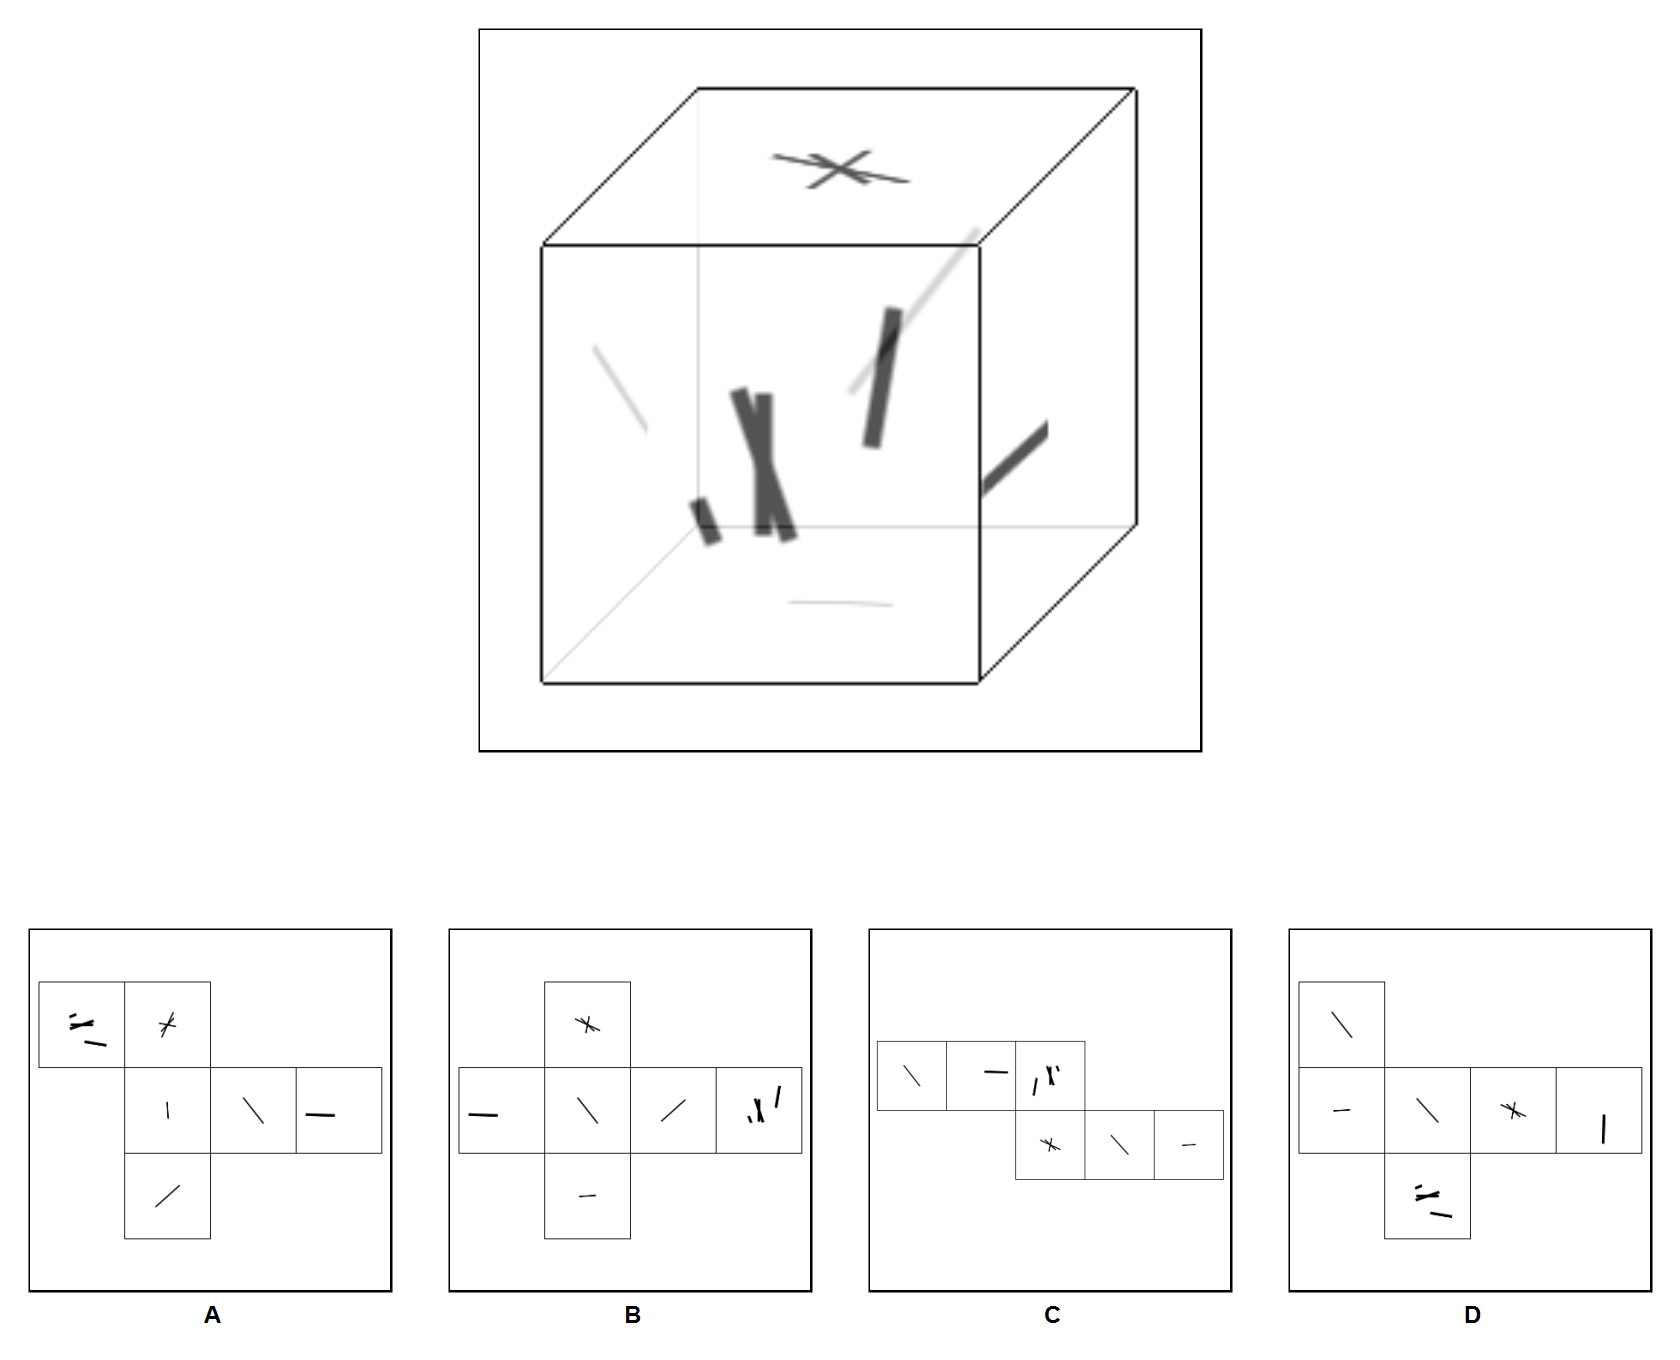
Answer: A